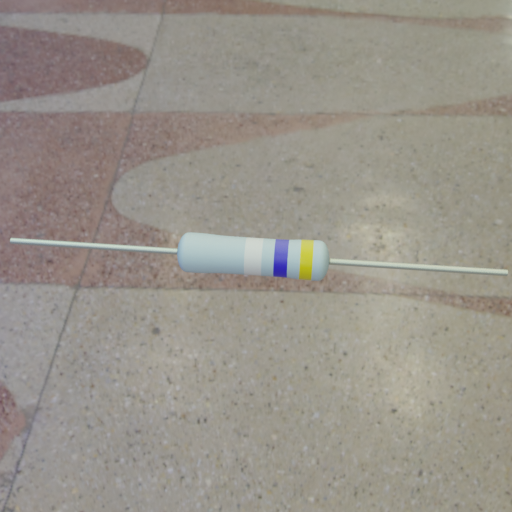
Resistor colour bands (in order): white, blue, yellow